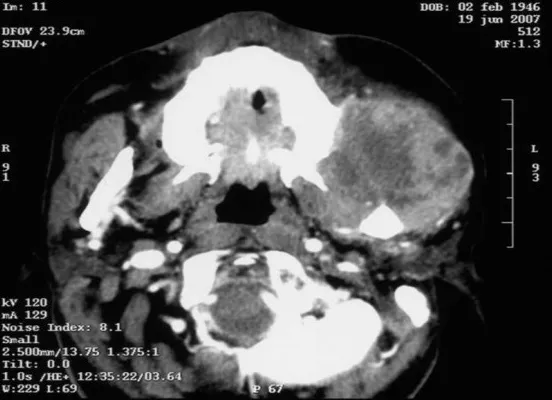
Pre-treatment axial cervical contrast-enhanced computed tomography scan. The scan shows a bulky, expansive, soft-tissue mass at the masticator space with heterogeneous enhancing and central necrosis. The infiltration of the masseter and medial pterigoid muscles is seen.
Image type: radiology (ct)